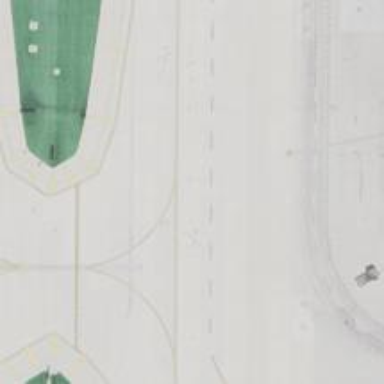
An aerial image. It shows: Image of taxiway at airport.